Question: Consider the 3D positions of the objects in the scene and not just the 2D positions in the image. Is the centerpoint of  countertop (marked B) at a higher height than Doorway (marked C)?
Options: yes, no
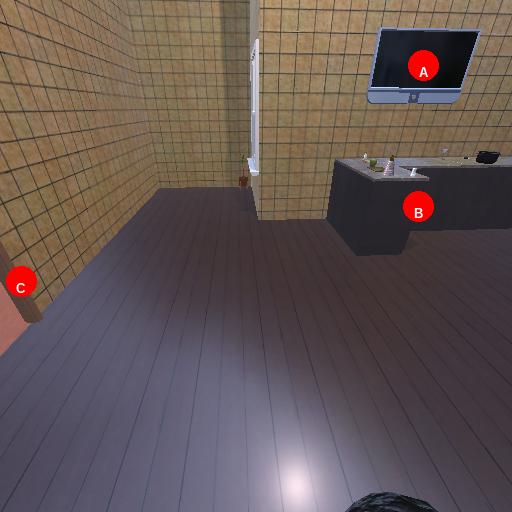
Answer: yes